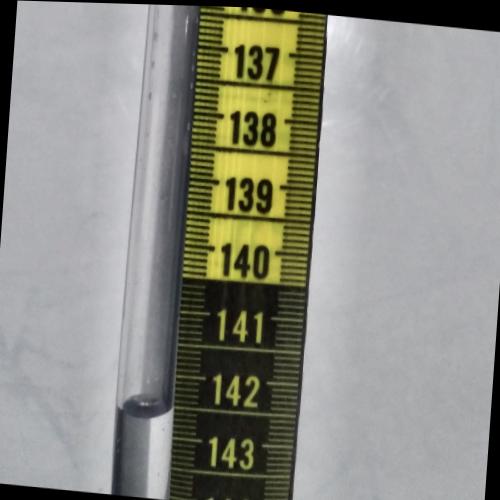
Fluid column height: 142.6 cm